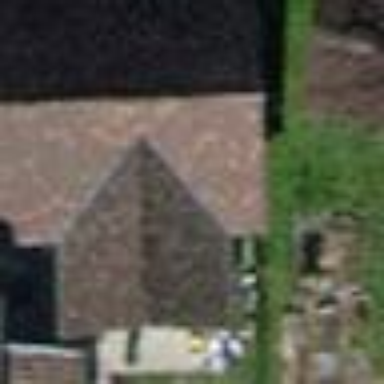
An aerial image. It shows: Garage.